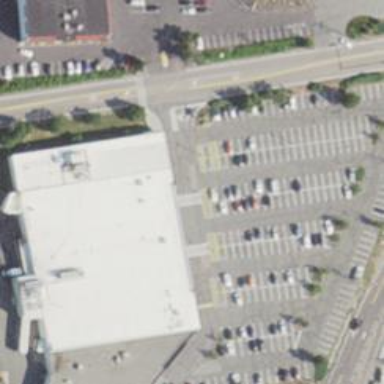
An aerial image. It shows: Supermarket.